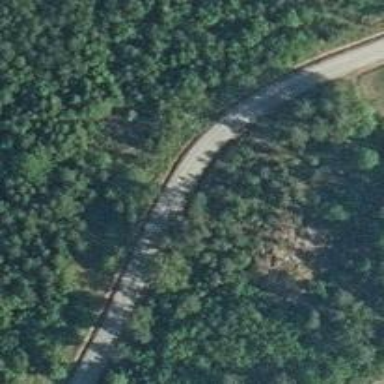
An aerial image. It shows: Tertiary road.